Interaction volume radius: 10 \u00c5
Interaction volume height: 10 \u00c5
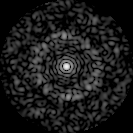
Disorder parameter: 0.8221